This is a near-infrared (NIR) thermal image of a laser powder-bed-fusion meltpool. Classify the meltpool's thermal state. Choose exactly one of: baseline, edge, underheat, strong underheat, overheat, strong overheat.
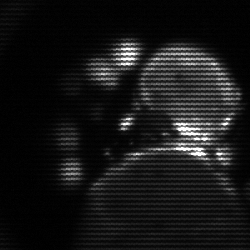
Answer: edge